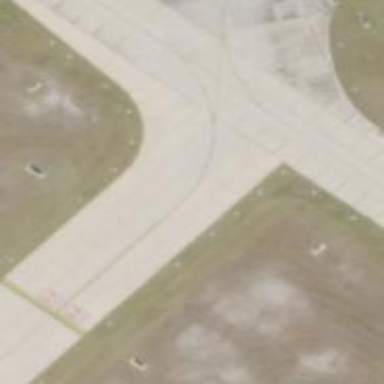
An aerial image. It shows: View of taxiway at the airport.